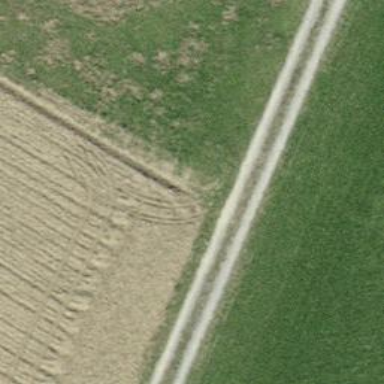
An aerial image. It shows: Track with pebblestone surface. The track type is grade2.